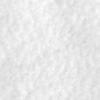
Label: no_change